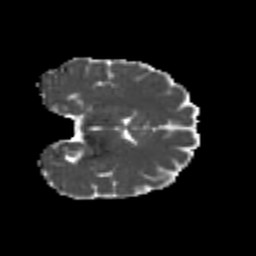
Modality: MD
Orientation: coronal
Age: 24
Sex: female
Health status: healthy
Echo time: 0.074 s